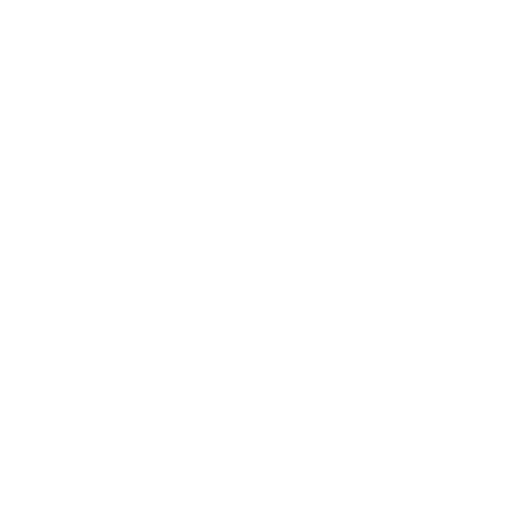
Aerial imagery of cape in Alaska named Blanquizal Point containing only unknown